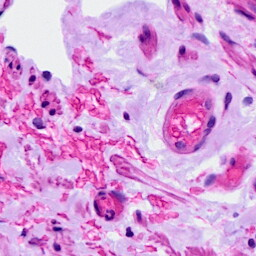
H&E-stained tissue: Ovarian